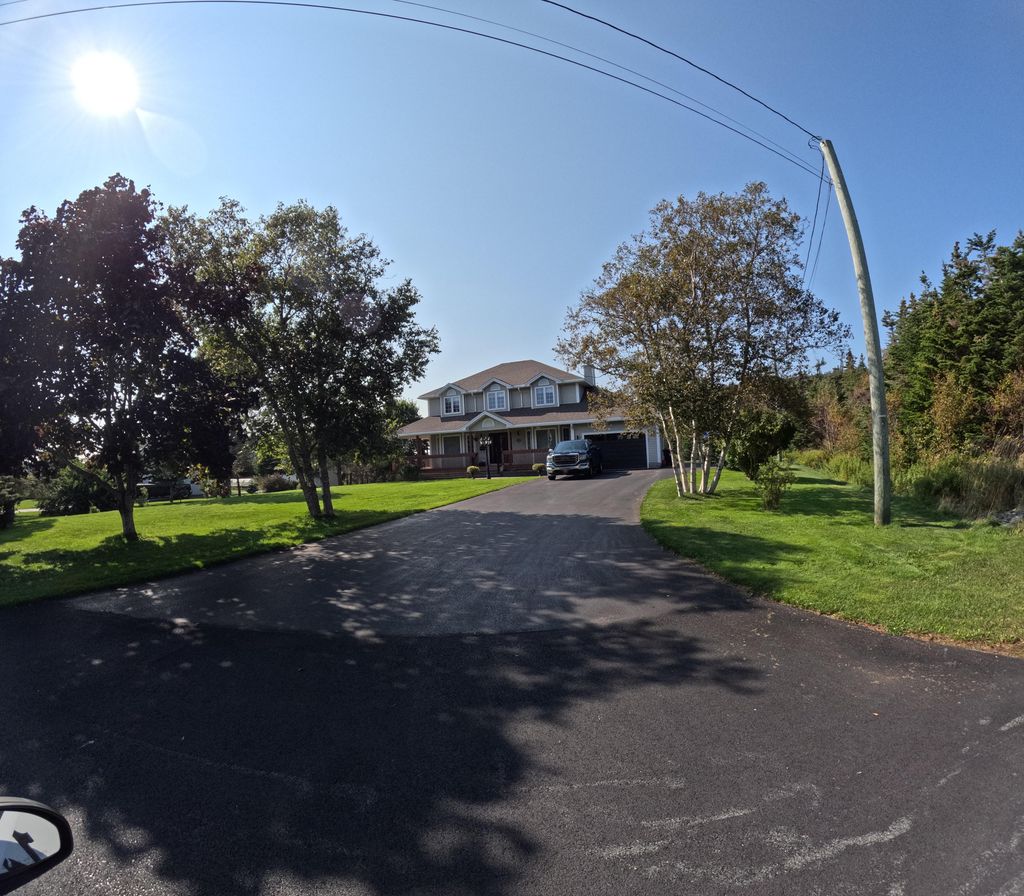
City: st_johns